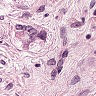
Metastatic tissue present: yes